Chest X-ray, PA view. Patient: 41 years old, sex M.
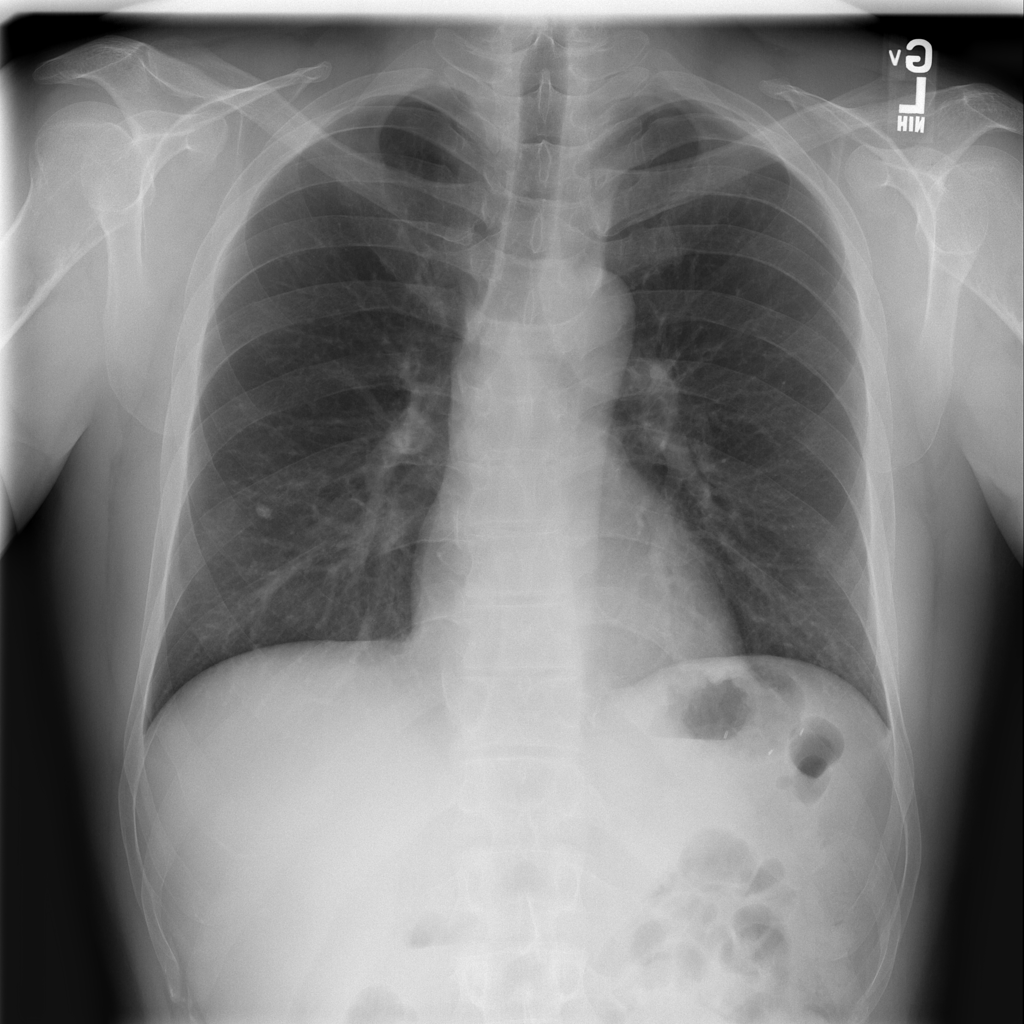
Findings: No Finding